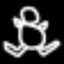
Label: frog